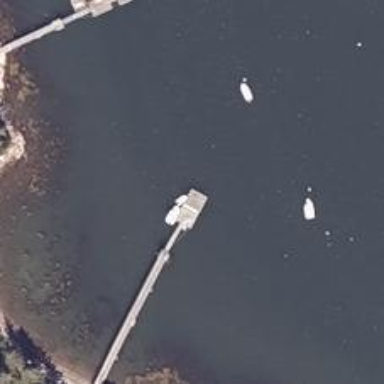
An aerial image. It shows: Man-made pier.